Question: Check out this:
My SQL query is:
'''
SELECT @rownum := @rownum + 1 AS ID, SKU, SUM(Quantity) FROM orders, (SELECT @rownum := 0) r
WHERE ShipDate BETWEEN 01-05-2013 AND 11-05-2013
GROUP BY SKU
'''
And in my code, I am doing the following:
'''
$sql = "SELECT @rownum := @rownum + 1 AS ID, SKU, SUM(Quantity)
FROM orders, (SELECT @rownum := 0) r
WHERE ShipDate BETWEEN {$from_date } AND {$to_date }
GROUP BY SKU";
'''
'ShipDate' is a text field and not a date field. I checked the table, and it holds the data, but MySQL returns null.
Why? What I am doing wrong?
How can I update my PHP code?
This code:
'''
"SELECT @rownum := @rownum + 1 AS ID, SKU, SUM(Quantity)
FROM orders, (SELECT @rownum := 0) r
WHERE STR_TO_DATE(ShipDate,'%d-%m-%Y') BETWEEN {$from_date } AND {$to_date }
GROUP BY SKU";
'''
is not working for me.
Please help me.
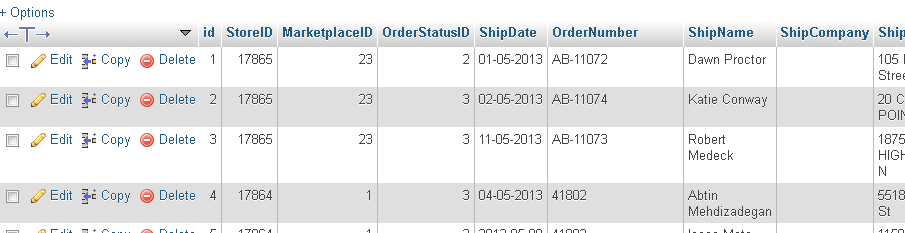
Answer: Use <URL> to convert the text into a date
'''
SELECT @rownum := @rownum + 1 AS ID,
SKU,
SUM(Quantity)
FROM orders, (SELECT @rownum := 0) r
WHERE STR_TO_DATE(ShipDate,'%d-%m-%Y') BETWEEN '2013-05-01' AND '2013-05-11'
GROUP BY SKU
'''
and add quotes around the date and rearrange the date to 'yyyy-mm-dd'